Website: home-depot
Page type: payment
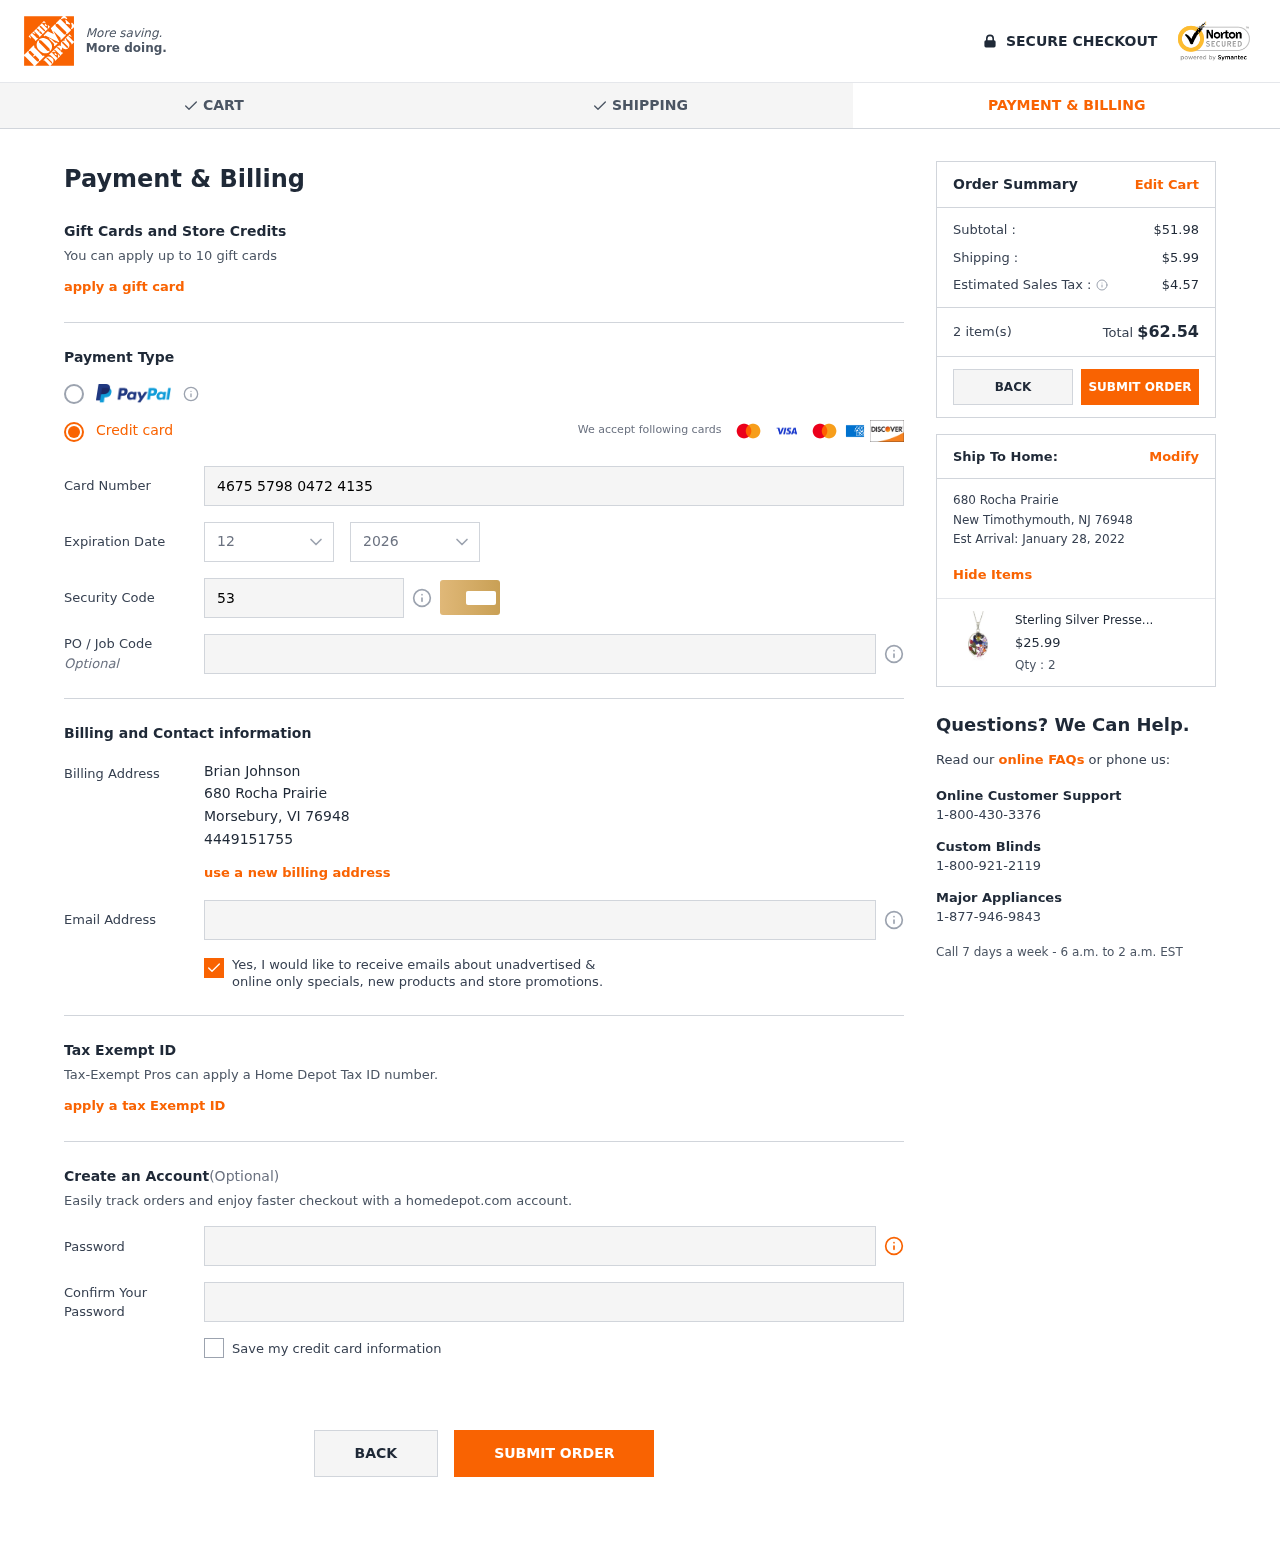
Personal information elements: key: PII_CARD_CVV
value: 533
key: PII_CARD_EXPIRY_MONTH
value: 12
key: PII_CARD_EXPIRY_YEAR
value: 26
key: PII_CARD_NUMBER
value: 4675 5798 0472 4135
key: PII_CITY
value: Morsebury
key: PII_CITY2
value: New Timothymouth
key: PII_EMAIL
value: brianjohnson@yahoo.com
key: PII_FULLNAME
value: Brian Johnson
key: PII_JOB_CODE
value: WO-552455
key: PII_PHONE
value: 4449151755
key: PII_POSTCODE
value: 76948
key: PII_POSTCODE2
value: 76948
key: PII_STATE_ABBR
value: VI
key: PII_STATE_ABBR2
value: NJ
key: PII_STREET
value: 680 Rocha Prairie
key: PII_STREET2
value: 680 Rocha Prairie
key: PII_POSTCODE_FULL
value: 76948
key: PII_POSTCODE_NUMERIC
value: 76948
Product elements: key: PRODUCT1_NAME
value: Sterling Silver Pressed Flower Oval Pendant Necklace, 18"
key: PRODUCT1_PRICE
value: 25.99
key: PRODUCT1_QUANTITY
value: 2
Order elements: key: ORDER_SUBTOTAL
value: $51.98
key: ORDER_SHIPPING_COST
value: $5.99
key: ORDER_TAX
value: $4.57
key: ORDER_NUM_ITEMS
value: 2 item(s)
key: ORDER_TOTAL
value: $62.54
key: ORDER_DELIVERY_DATE
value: January 28, 2022